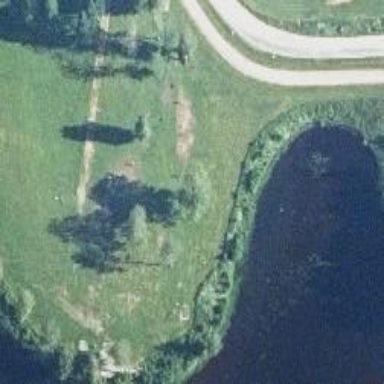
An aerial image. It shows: Disc golf hole.